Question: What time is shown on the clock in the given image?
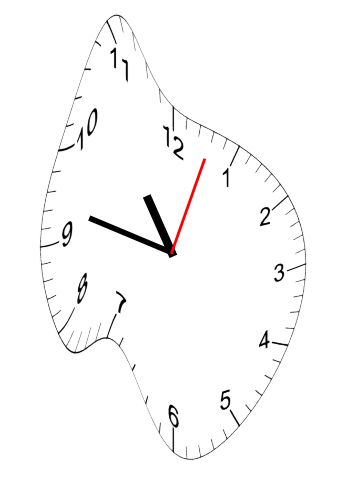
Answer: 10:47:03